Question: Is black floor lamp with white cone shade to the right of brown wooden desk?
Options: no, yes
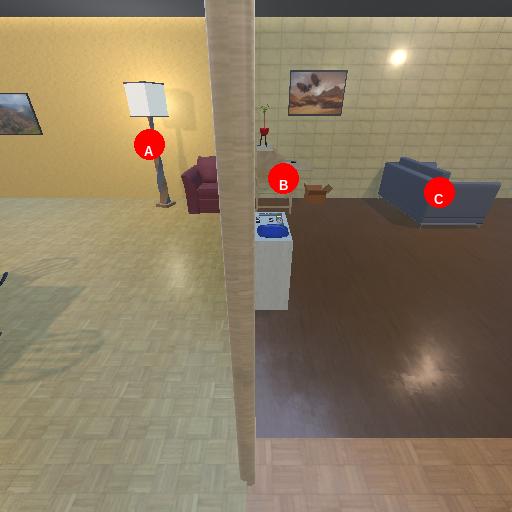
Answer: no